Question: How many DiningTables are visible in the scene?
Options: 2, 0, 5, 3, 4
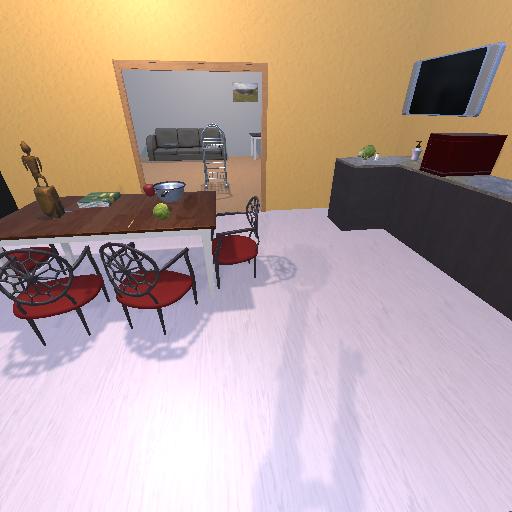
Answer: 2